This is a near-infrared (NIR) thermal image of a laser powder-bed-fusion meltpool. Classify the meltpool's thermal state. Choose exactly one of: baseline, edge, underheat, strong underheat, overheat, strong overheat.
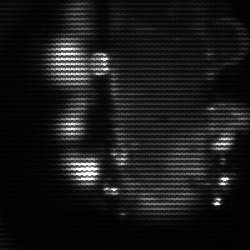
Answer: strong underheat